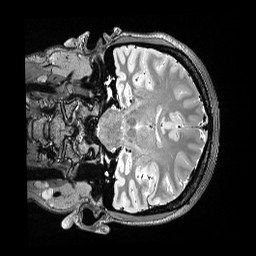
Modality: T2w
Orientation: coronal
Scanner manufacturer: siemens
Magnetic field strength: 3 T
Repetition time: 3.2 s
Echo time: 0.564 s